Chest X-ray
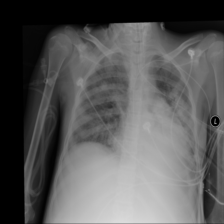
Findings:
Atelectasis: negative
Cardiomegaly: negative
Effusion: negative
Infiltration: positive
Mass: negative
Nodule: negative
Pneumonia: negative
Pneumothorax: negative
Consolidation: negative
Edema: positive
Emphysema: negative
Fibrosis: negative
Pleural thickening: negative
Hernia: negative